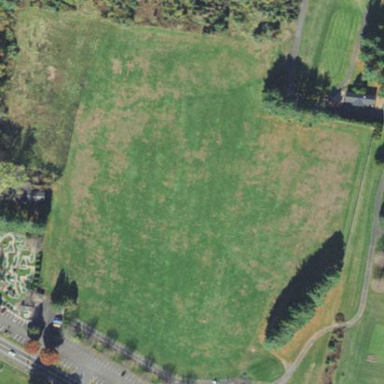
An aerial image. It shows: Driving range for golf on grass.